Question: In excel, you can have a user dynamically select a range of cells by selecting it with his/her mouse or keyboard (e.g., picture below, or simply when you're typing up a formula on ENTER mode and proceed to select a range of cells):

Does anyone know if such a functionality is callable from a Powerpoint macro/add-in? Essentially, I would like to have a piece of code in Powerpoint that generates a similar dialogue that allows a user to directly select a range of cells in an excel spreadsheet, and have the PPT macro record what that range is.
Thank you!
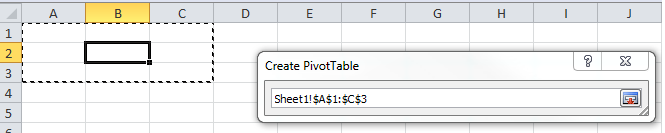
Answer: Here is an example you using 'GetObject'
: The 'Application.InputBox' opens modally. You cannot use it across workbooks.
'''
Option Explicit
Sub GetAddressFromExcel()
Dim oXLApp As Object
Dim Ret As Object
'~~> Establish an EXCEL application object
Set oXLApp = GetObject(, "Excel.Application")
'~~> Show Excel
oXLApp.Visible = True
If oXLApp.Workbooks.Count = 0 Then
oXLApp.Workbooks.Add
End If
On Error Resume Next
Set Ret = oXLApp.InputBox("Please select Excel Range", Type:=8)
On Error GoTo 0
If Not Ret Is Nothing Then MsgBox Ret.Address
'~~> CLEANUP
oXLApp.Quit
Set oXLApp = Nothing
End Sub
'''